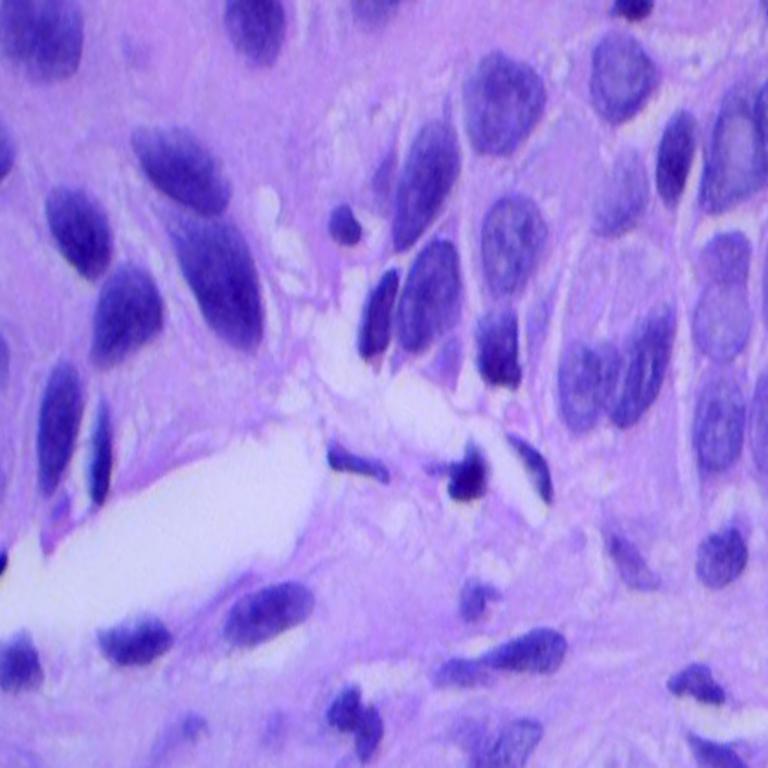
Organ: lung
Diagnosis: squamous carcinomas